Interaction volume radius: 10 \u00c5
Interaction volume height: 20 \u00c5
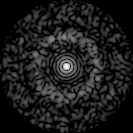
Disorder parameter: 0.8445